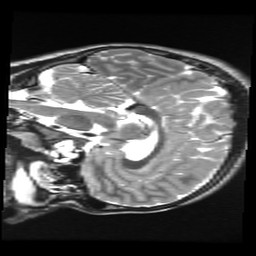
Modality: T2w
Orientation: sagittal
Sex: male
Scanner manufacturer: ge
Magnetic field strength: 3 T
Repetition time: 5 s
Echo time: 0.1007 s